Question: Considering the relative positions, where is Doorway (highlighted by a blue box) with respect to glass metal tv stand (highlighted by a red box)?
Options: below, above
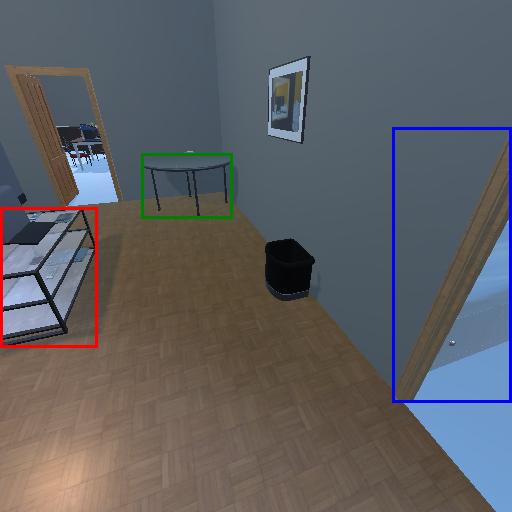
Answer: below